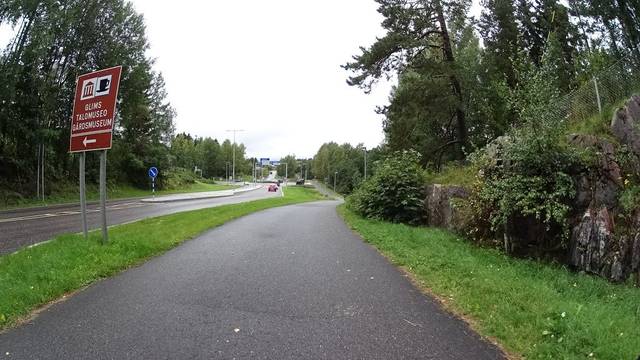
Region: Finland
Coordinates: 60.223, 24.687